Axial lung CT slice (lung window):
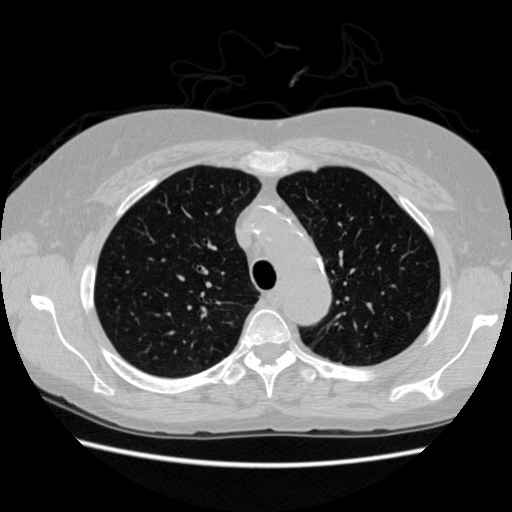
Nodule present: no